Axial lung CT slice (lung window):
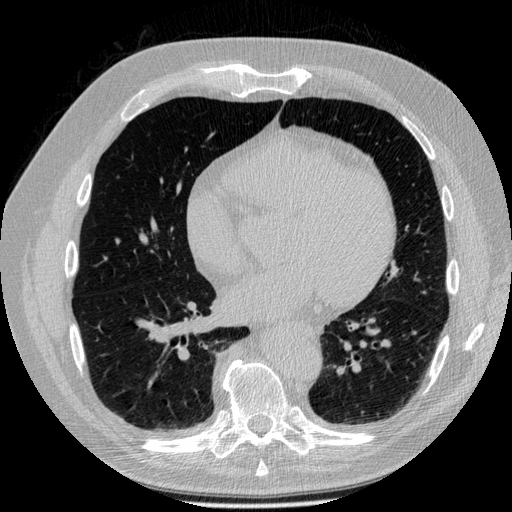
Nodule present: no